Question: I would like to know why the contents inside the view are not displaying on storyboard.
Please look at the image below for your reference
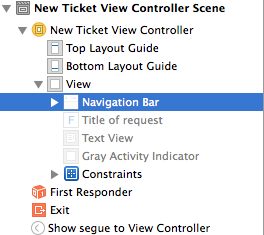
Answer: If you have designed in a size class other than wAny/hAny and you switch to wAny/hAny your controls will be grayed out. To enable them in other size classes you have to add the size class in the property inspector.
Select the grayed out element in the document outline (its possible even it is grayed out) and add the size class in the property inspector: